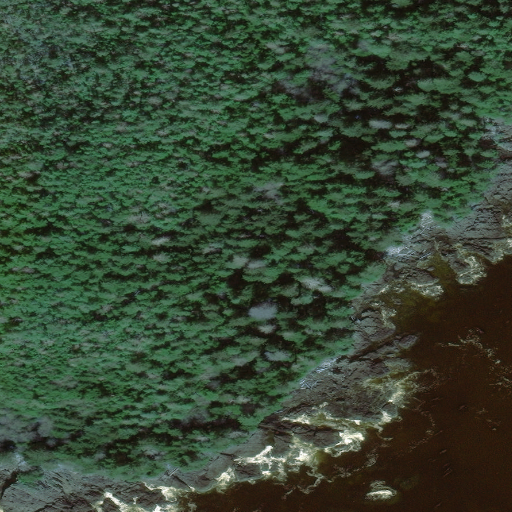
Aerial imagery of cape in Alaska named Point San Roque containing only unknown